Field crop: maize
Growth stage: 1
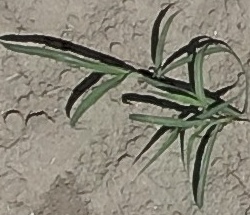
Species: sorghum